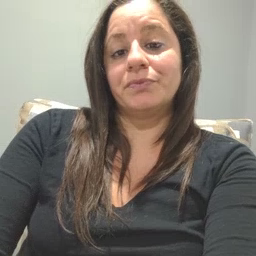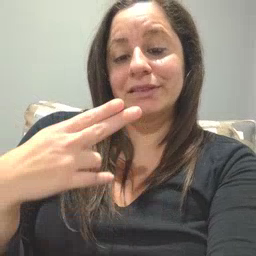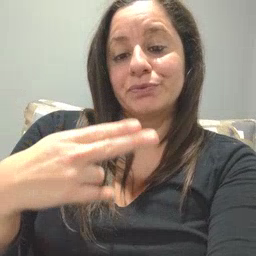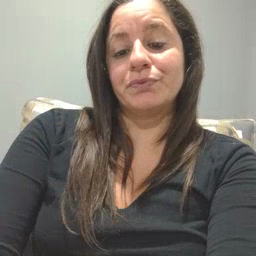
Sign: scissors